I will show an image sequence of human cooking. I have annotated the images with numbered circles. Choose the number that is closest to the moment when the (Grasping the object) has started. You are a five-time world champion in this game. Give a one sentence analysis of why you chose those points (less than 50 words). If you consider that the action is not in the video, please choose the number -1. Provide your answer at the end in a json file of this format: {"points": []}
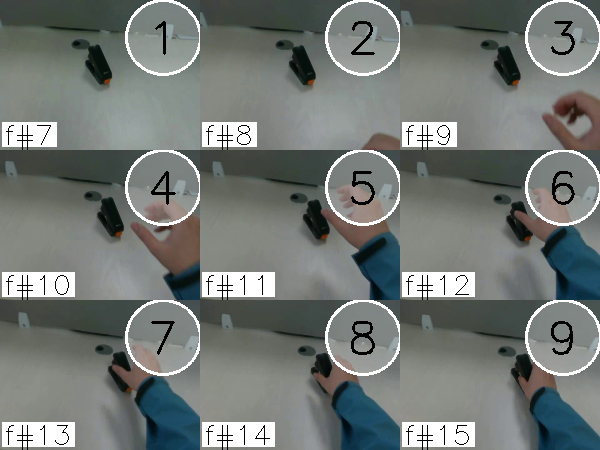
Frame 9 shows the clearest moment of hand-object contact.
{"points": [9]}